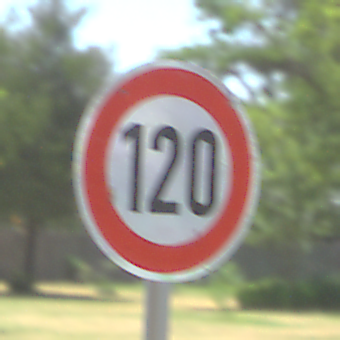
Verkehrszeichen: Geschwindigkeit120
Umgebung: Outdoor, Nature
Tageszeit: Midday
Wetter: Clear
Licht: Natural
Jahreszeit: NotSpecified
Kontrast: HighContrast